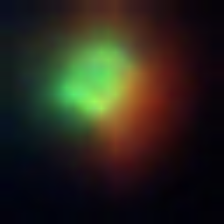
Taxon: NanoPlankton
Group: Other